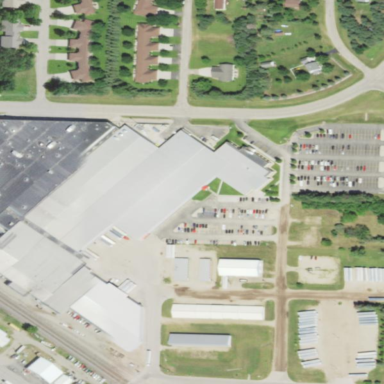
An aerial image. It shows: Warehouse.